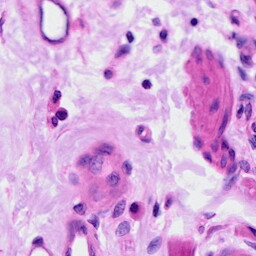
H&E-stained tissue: Ovarian